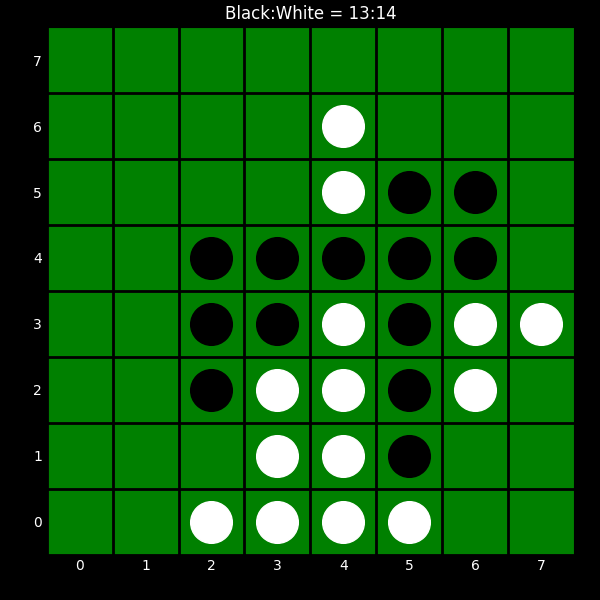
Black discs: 13
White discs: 14